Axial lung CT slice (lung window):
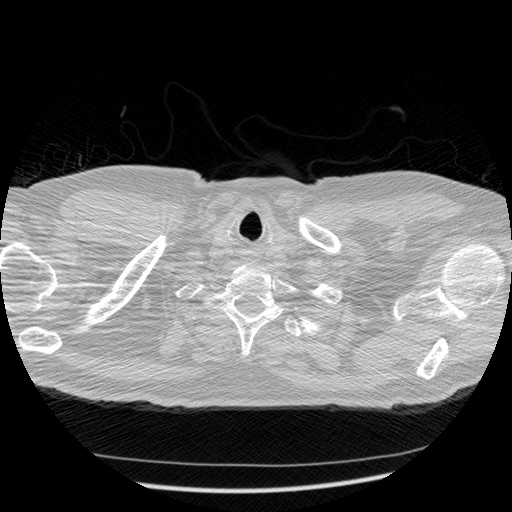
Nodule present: no